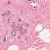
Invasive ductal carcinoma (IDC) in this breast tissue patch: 0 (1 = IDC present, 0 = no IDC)